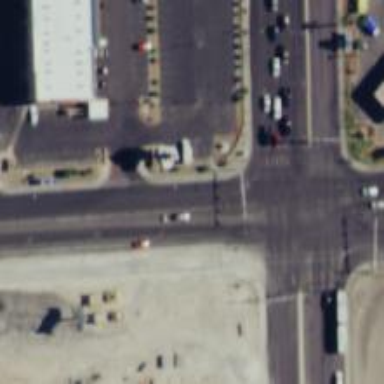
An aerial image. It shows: Solid stop line on the road marking.